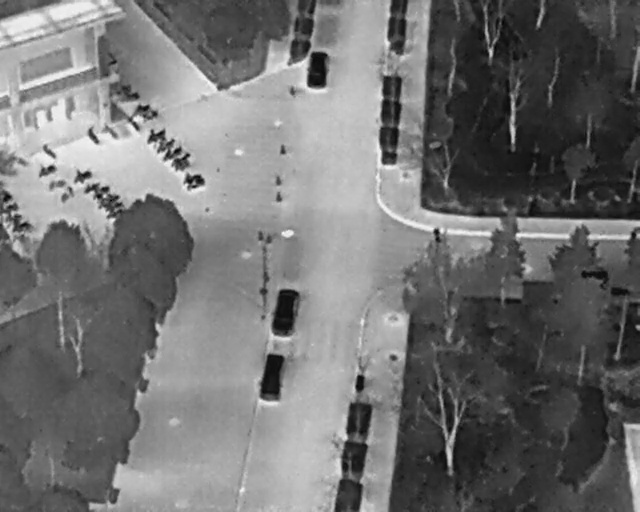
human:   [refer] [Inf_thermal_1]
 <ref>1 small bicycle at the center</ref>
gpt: <box>[[29, 33, 31, 38, 145]]</box>

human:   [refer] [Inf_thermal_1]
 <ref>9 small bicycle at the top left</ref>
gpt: <box>[[18, 15, 19, 19, 160], [19, 16, 20, 21, 159], [21, 19, 23, 22, 148], [22, 20, 24, 24, 148], [25, 25, 26, 30, 153], [25, 27, 27, 32, 145], [16, 23, 17, 27, 44], [13, 24, 15, 28, 55], [6, 27, 8, 31, 47]]</box>

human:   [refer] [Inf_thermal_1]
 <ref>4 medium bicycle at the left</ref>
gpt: <box>[[27, 29, 29, 33, 145], [28, 32, 30, 36, 145], [11, 32, 13, 36, 153], [15, 36, 17, 41, 144]]</box>

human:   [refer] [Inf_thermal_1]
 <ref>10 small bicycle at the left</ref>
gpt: <box>[[6, 31, 8, 35, 152], [0, 37, 1, 39, 154], [2, 41, 4, 45, 157], [1, 39, 2, 41, 159], [8, 34, 9, 37, 152], [9, 36, 11, 40, 118], [13, 34, 14, 38, 153], [15, 35, 16, 39, 144], [17, 38, 18, 42, 159], [17, 39, 18, 43, 161]]</box>